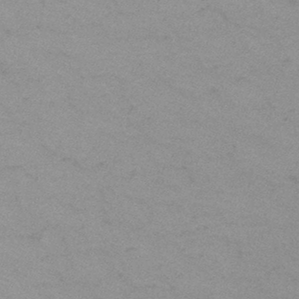
Label: frost